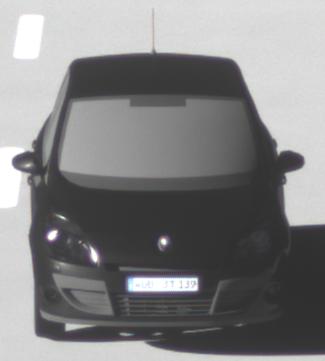
Make: Renault
Model: Scénic 1.6 16V 110
Detailed model: Scénic (III)
Model produced from: 2009/06
Model produced until: 2010/08
Doors: 5
Color: black
Road condition: dry road
Daytime: sunrise or sunset
Contrast: high contrast